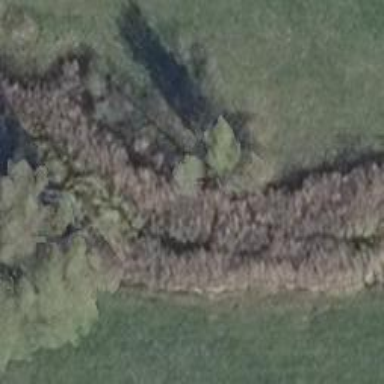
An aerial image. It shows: Swampy wetland area.